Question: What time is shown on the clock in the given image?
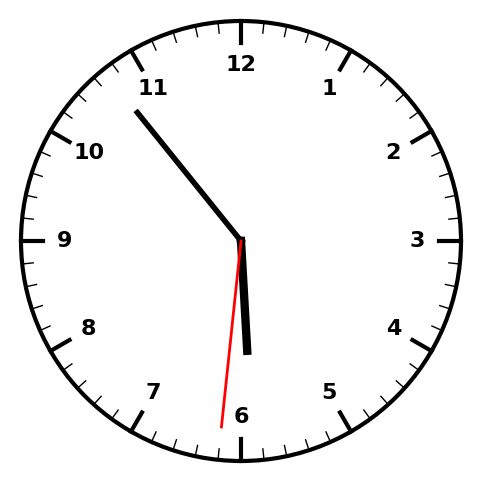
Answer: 05:53:31